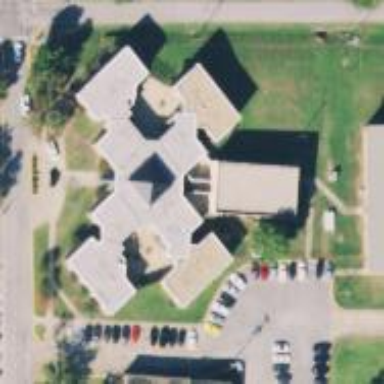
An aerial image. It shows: College building.